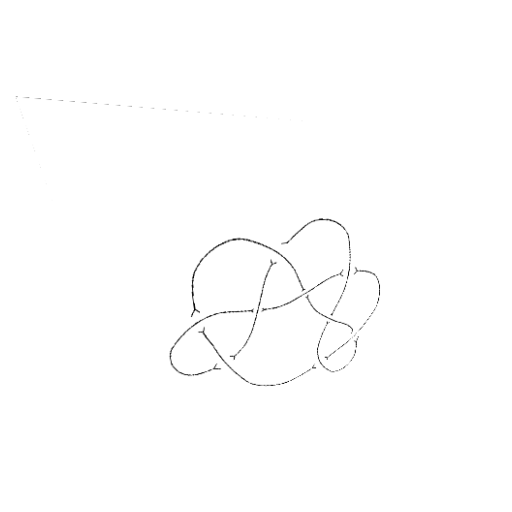
Crossing number: 9